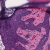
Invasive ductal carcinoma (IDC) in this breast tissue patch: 0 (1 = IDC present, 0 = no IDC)